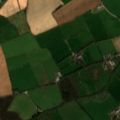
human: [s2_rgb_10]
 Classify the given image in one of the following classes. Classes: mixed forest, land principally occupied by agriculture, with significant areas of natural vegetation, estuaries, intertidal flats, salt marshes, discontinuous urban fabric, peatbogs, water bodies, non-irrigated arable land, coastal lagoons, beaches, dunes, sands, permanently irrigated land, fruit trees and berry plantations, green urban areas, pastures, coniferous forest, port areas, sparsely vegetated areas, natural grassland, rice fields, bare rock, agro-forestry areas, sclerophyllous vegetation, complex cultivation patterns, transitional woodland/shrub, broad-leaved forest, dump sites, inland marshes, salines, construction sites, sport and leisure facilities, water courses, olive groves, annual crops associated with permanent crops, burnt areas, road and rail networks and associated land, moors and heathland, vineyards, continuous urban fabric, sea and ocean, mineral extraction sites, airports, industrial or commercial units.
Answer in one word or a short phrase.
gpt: pastures